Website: apple
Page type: address-validator
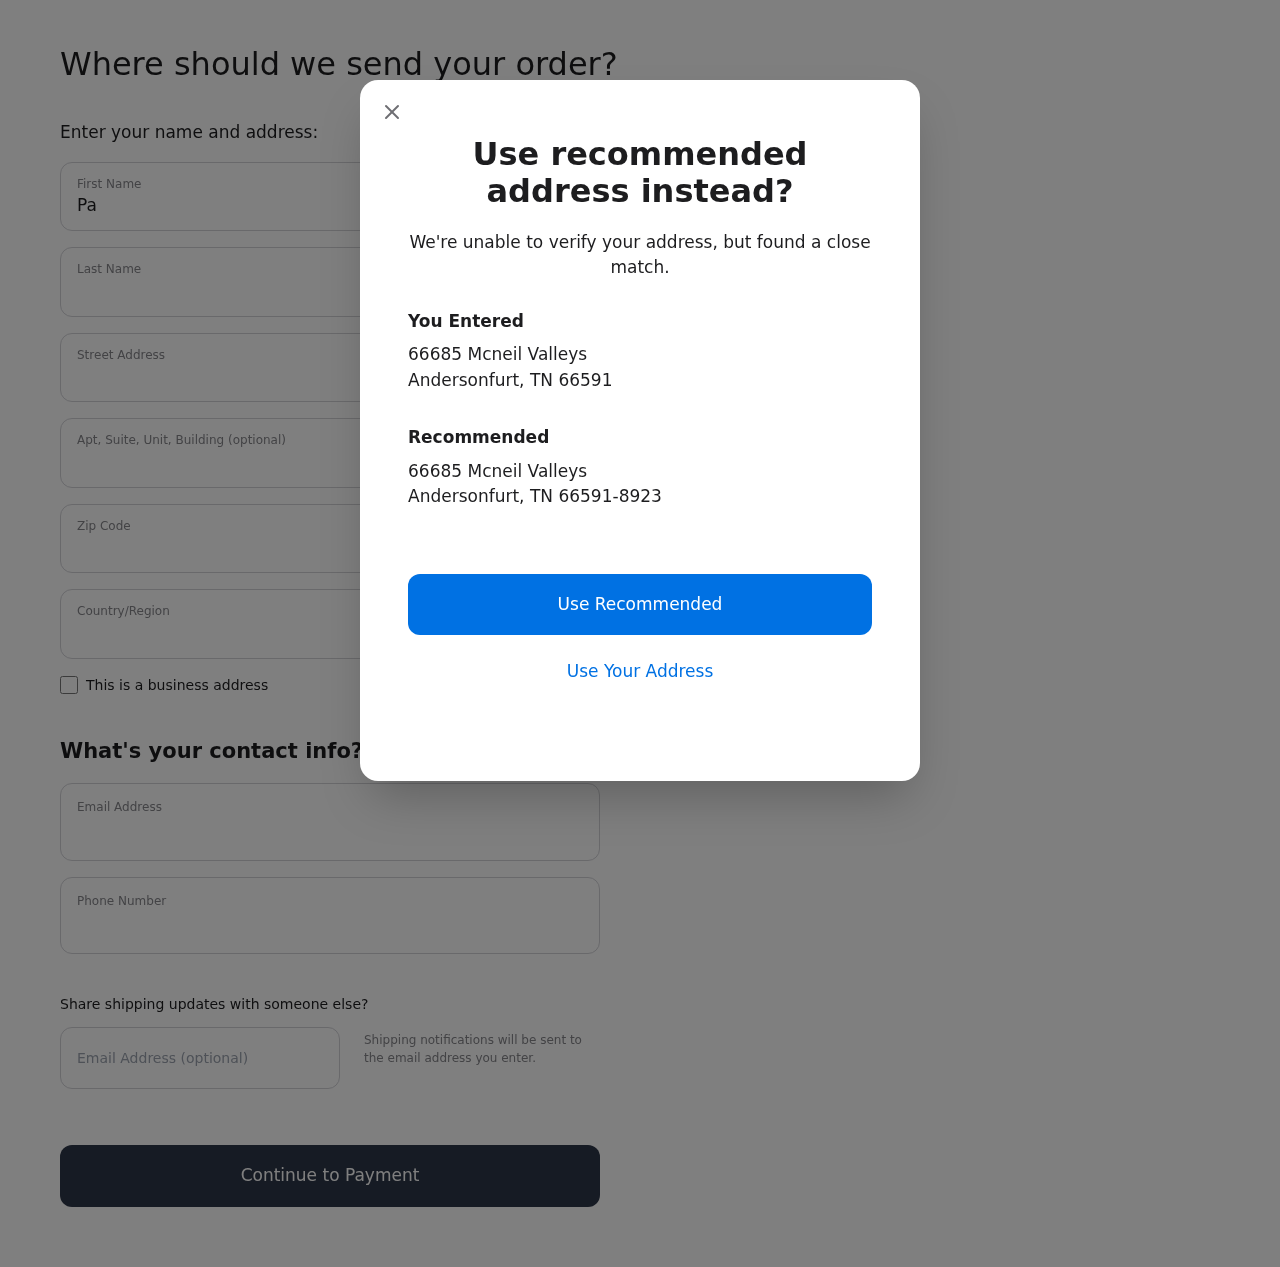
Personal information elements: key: PII_CITY
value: Andersonfurt
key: PII_COUNTRY
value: United States
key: PII_EMAIL
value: pramos@hotmail.com
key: PII_FIRSTNAME
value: Patricia
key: PII_GIFT_EMAIL
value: rcarson@hotmail.com
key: PII_LASTNAME
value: Ramos
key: PII_PHONE
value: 2569213142
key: PII_POSTCODE
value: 66591
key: PII_POSTCODE_FULL
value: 66591-8923
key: PII_STATE_ABBR
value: TN
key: PII_STREET
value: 66685 Mcneil Valleys
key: PII_STREET2
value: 66685 Mcneil Valleys
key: PII_STREET2
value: Suite 601
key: PII_CITY2
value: Andersonfurt
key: PII_STATE_ABBR2
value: TN